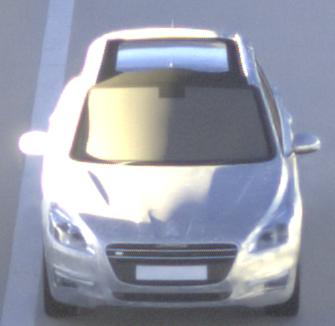
Make: Peugeot
Model: 508 SW 120 VTi
Detailed model: 508 (I) SW
Model produced from: 2011/03
Model produced until: 2014/05
Doors: 5
Color: white
Road condition: dry road
Daytime: sunrise or sunset
Contrast: high contrast